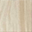
Piece: xx